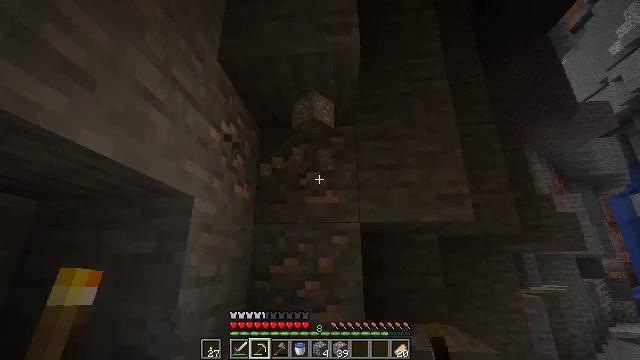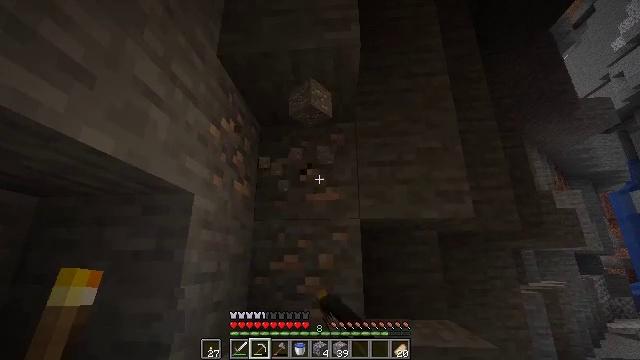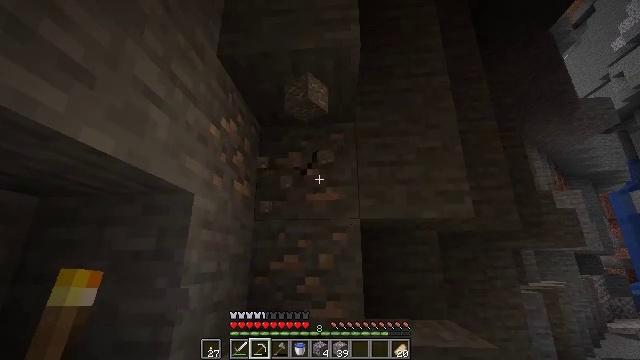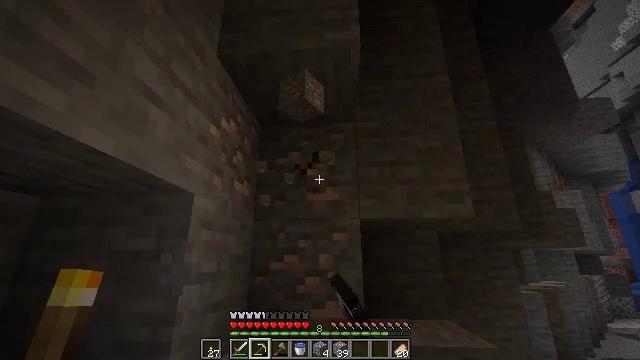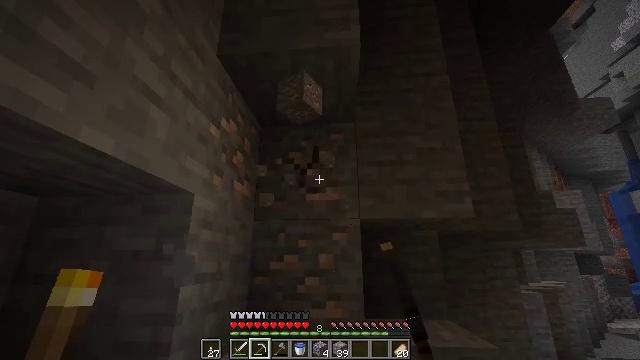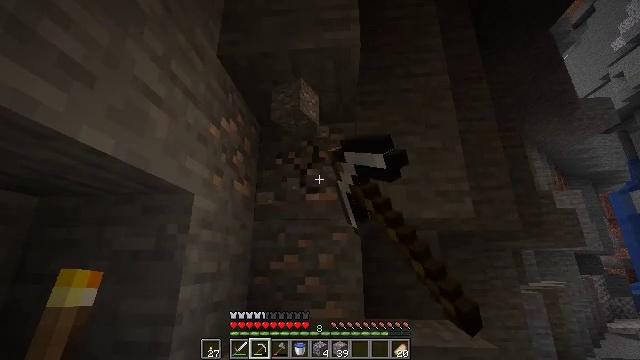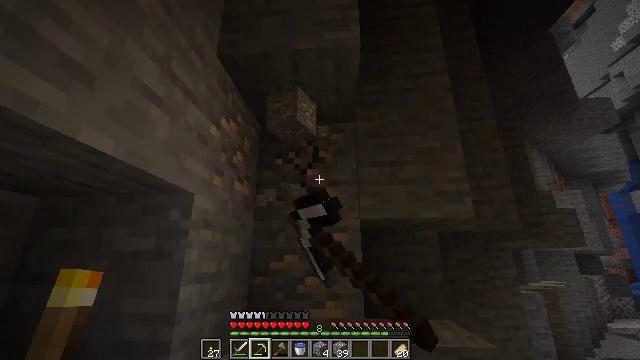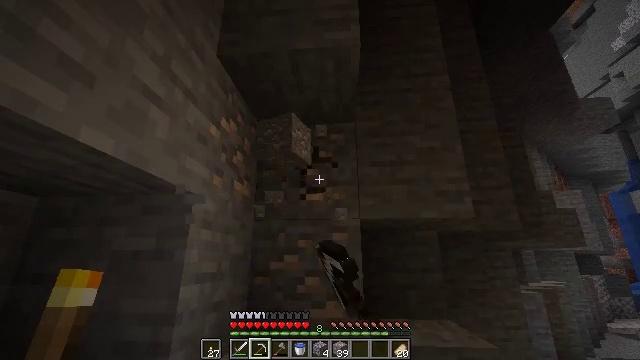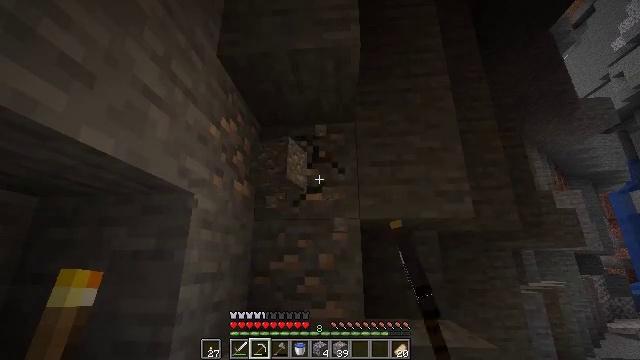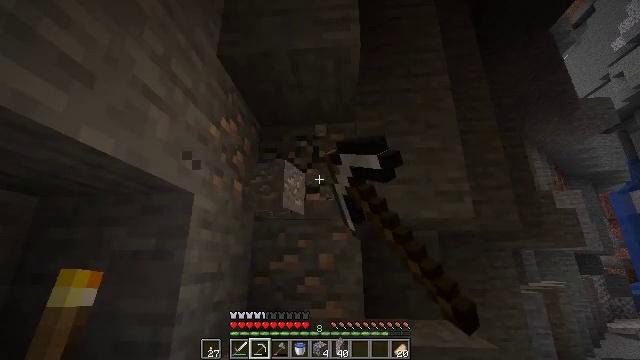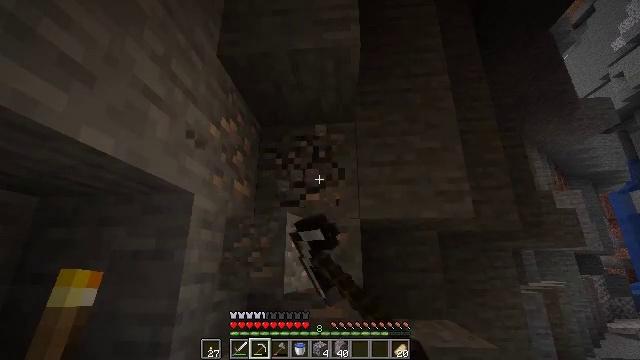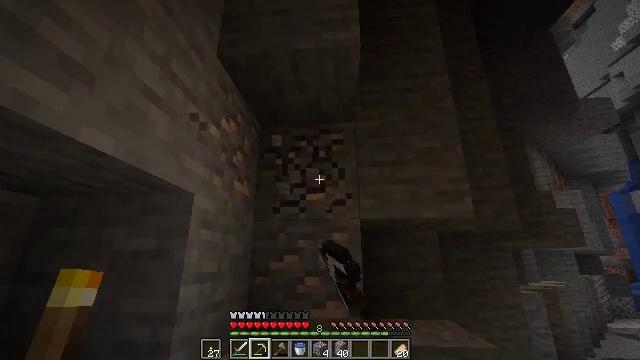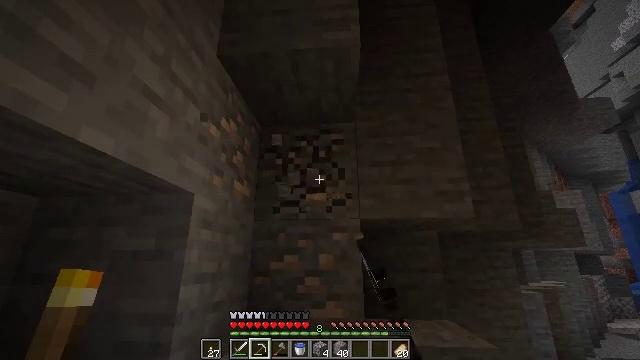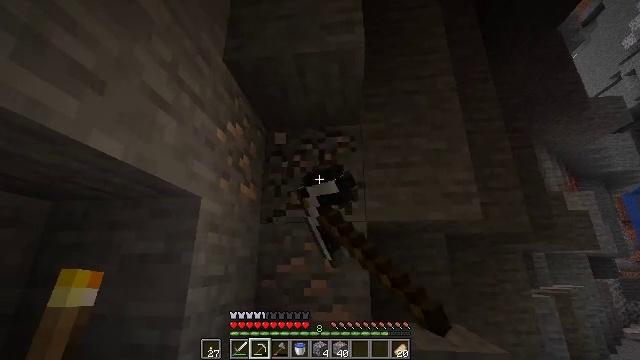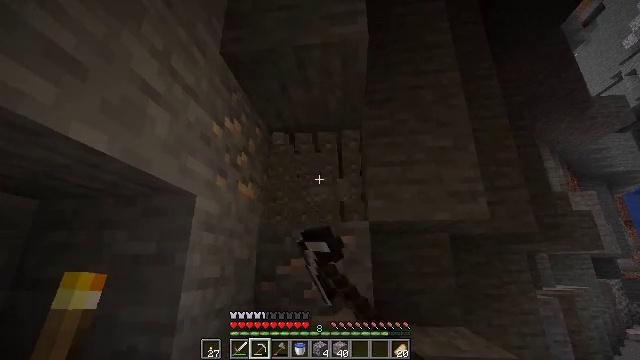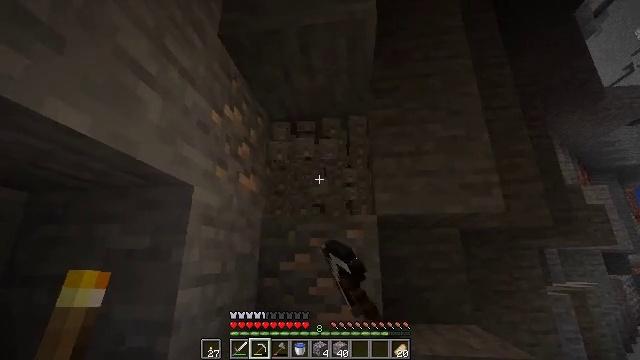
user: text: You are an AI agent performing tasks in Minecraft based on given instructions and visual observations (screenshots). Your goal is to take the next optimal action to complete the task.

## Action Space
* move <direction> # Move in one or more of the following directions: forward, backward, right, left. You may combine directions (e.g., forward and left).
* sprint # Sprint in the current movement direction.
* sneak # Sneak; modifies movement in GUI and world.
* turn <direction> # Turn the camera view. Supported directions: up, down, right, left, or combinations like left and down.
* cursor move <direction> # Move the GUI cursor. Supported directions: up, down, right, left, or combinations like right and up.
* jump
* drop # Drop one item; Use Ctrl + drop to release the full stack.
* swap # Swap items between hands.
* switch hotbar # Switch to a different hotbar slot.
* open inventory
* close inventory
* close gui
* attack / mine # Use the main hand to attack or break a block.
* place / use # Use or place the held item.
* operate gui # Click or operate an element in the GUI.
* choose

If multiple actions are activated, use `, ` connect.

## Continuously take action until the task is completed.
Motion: motion action
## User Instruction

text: Use a pickaxe to gather iron ore.
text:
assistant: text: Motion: attack / mine
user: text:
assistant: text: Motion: attack / mine
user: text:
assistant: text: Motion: attack / mine
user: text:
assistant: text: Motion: attack / mine
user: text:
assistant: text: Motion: attack / mine
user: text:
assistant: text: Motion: attack / mine
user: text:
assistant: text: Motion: attack / mine
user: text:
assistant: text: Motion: attack / mine
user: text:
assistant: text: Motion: attack / mine
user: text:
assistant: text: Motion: attack / mine
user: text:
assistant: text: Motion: attack / mine
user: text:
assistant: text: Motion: attack / mine
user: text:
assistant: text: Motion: turn left, attack / mine
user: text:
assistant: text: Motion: move forward, attack / mine
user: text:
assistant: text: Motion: move forward, attack / mine
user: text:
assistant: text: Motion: move forward, turn down, attack / mine
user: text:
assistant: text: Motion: move forward, turn down, attack / mine
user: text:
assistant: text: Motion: attack / mine
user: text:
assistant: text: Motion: attack / mine
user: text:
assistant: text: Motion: attack / mine
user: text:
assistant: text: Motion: attack / mine
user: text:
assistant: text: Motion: turn right and down, attack / mine
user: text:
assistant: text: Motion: turn right and down, attack / mine
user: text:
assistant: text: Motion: attack / mine
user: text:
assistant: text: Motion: attack / mine
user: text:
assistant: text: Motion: attack / mine
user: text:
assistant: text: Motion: attack / mine
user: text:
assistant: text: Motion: attack / mine
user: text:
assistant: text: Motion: turn left and down, attack / mine
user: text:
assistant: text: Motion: turn left and down, attack / mine